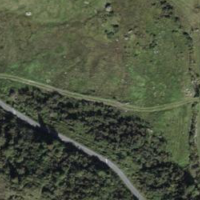
EUNIS habitat code: 24
Species observed at this site:
Angelica sylvestris